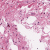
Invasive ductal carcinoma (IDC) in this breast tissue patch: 0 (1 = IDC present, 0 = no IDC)